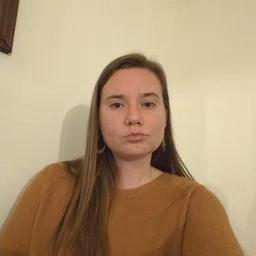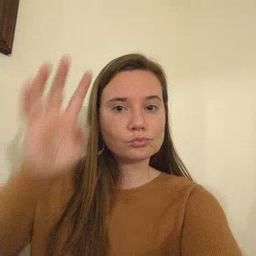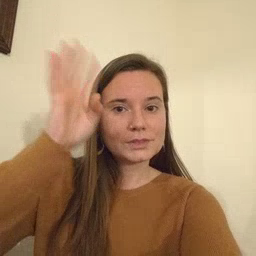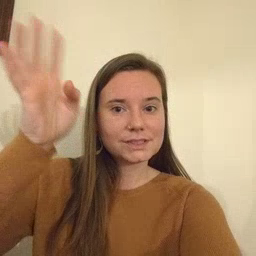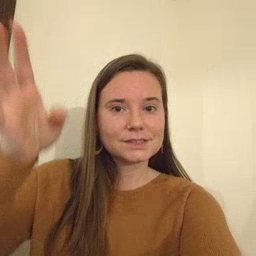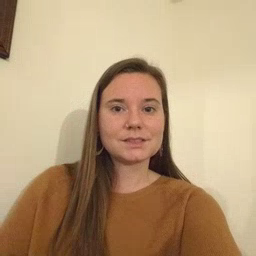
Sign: pretend